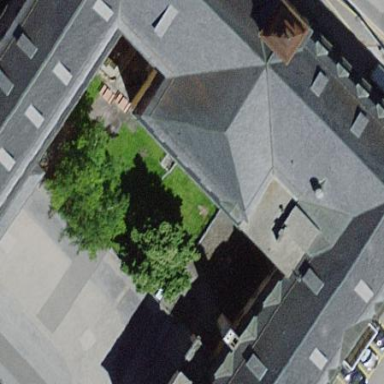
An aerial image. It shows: Office building with mansard roof design.